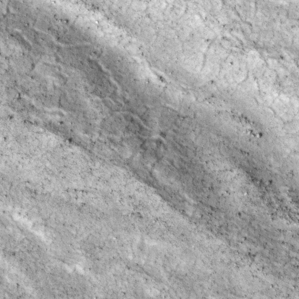
Label: non_frost